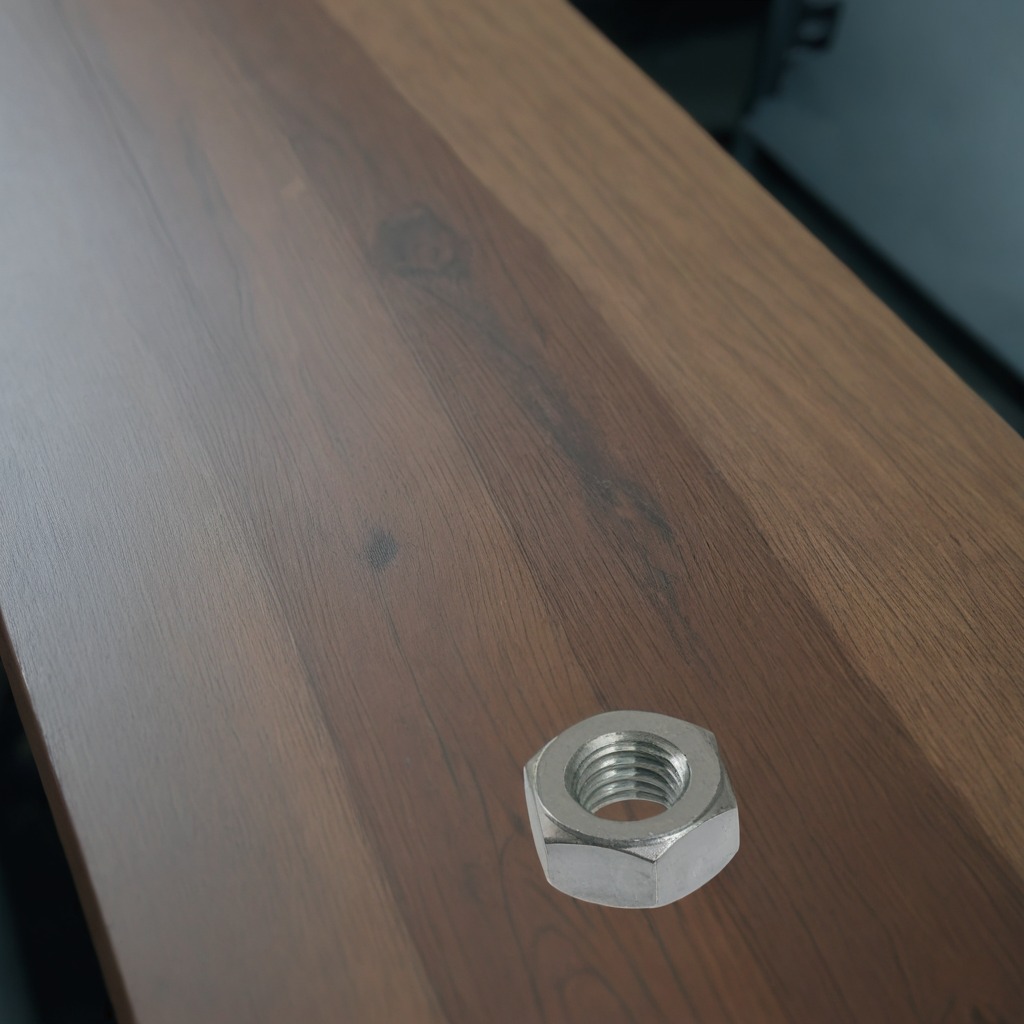
A metal nut lies on the old table with faint burn marks in a small garage at twilight.